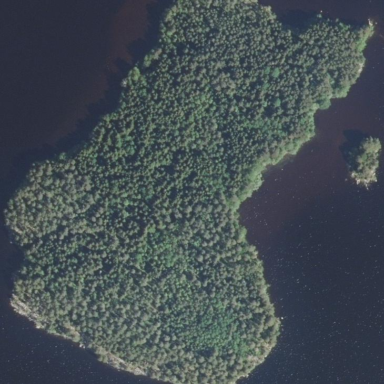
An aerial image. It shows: Islet covered with woodland.